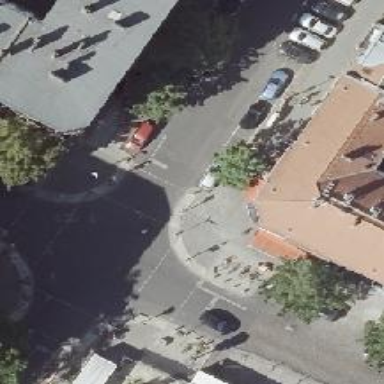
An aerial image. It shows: Crossing with traffic signals.